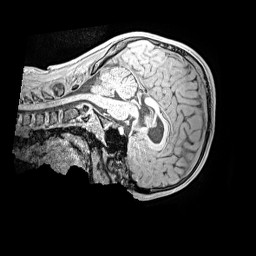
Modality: MP2RAGE
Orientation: sagittal
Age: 12
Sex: male
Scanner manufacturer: siemens
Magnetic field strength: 3 T
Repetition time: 4 s
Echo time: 0.00299 s